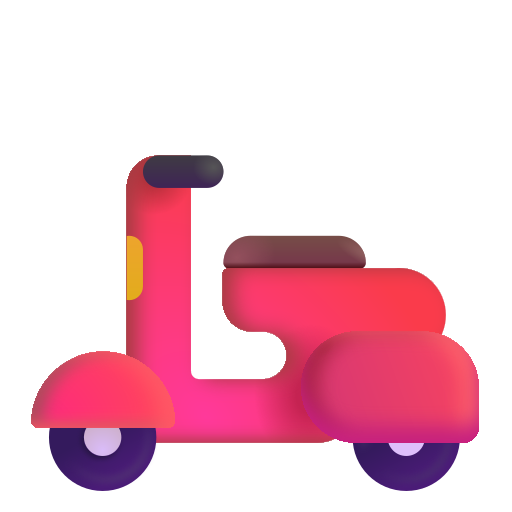
motor scooter color